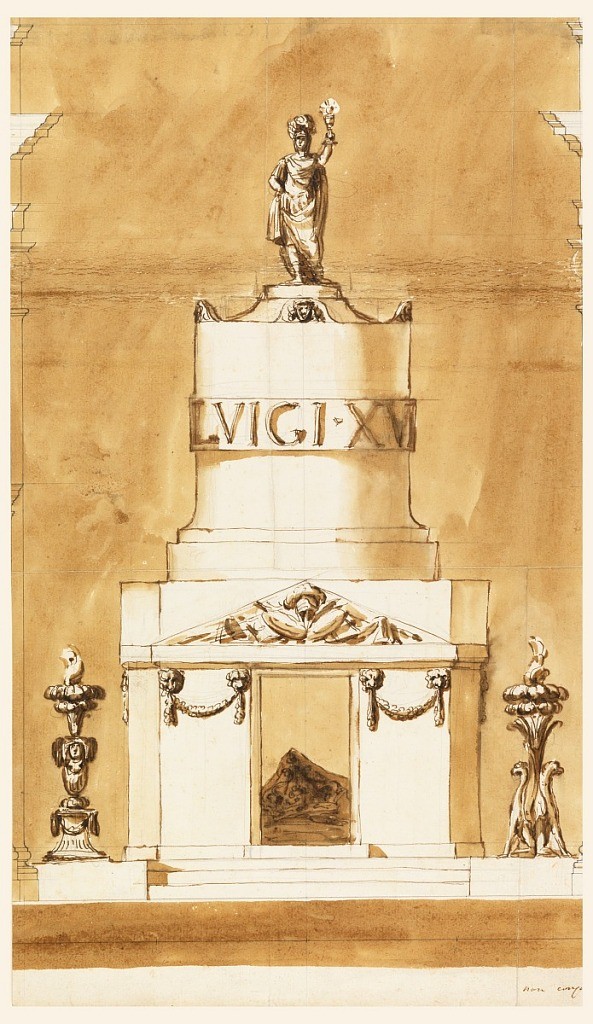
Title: Design for a Sepulchral Monument to King Louis XVI of France
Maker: Giuseppe Barberi, Italian, 1746–1809
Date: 18th century
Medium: Pen and brown ink, brush and brown wash on paper
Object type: Drawing
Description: Vertical rectangle. A variation of 1938-88-1303, the door frame being somewhat similar to 1938-88-1337. The panels beside the door openings are decorated with a festoon supported by lion masks. The pedestal is shorter and has a greater diameter. In the acroteria are heads. On top is a classical warrior raising with his left hand a chalice with the Host above. Alternative suggestions are made for the candelabra. Inside as 1938-88-1301. The lateral pillars similar to 1938-88-1288 with one section of the entablature more.